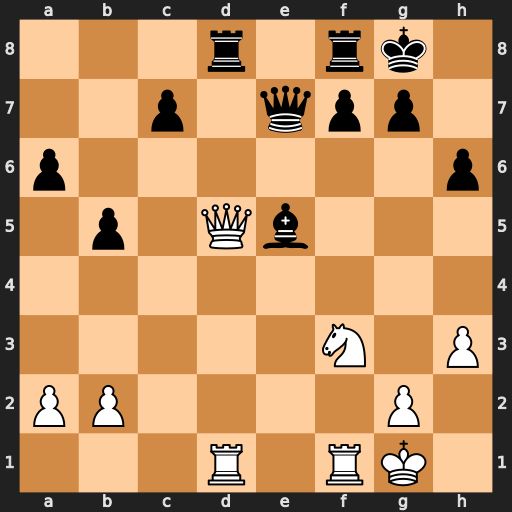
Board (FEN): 3r1rk1/2p1qpp1/p6p/1p1Qb3/8/5N1P/PP4P1/3R1RK1
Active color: w
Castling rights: -
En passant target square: -
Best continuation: Qxe5 Qxe5 Nxe5 Rxd1 Rxd1